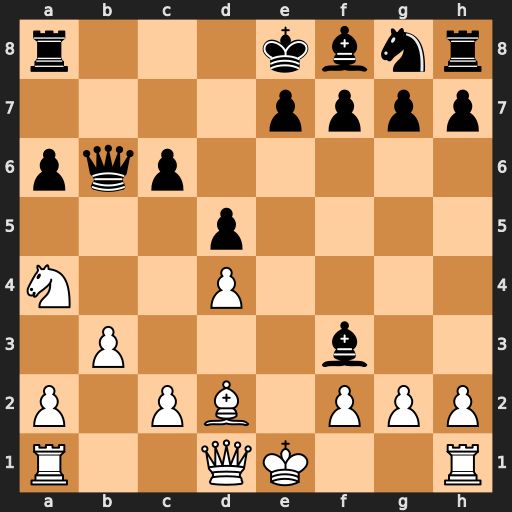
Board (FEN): r3kbnr/4pppp/pqp5/3p4/N2P4/1P3b2/P1PB1PPP/R2QK2R
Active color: w
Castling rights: KQkq
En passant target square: -
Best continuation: Nxb6 Bxd1 Nxa8